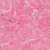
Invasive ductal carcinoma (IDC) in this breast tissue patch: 0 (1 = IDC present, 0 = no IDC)